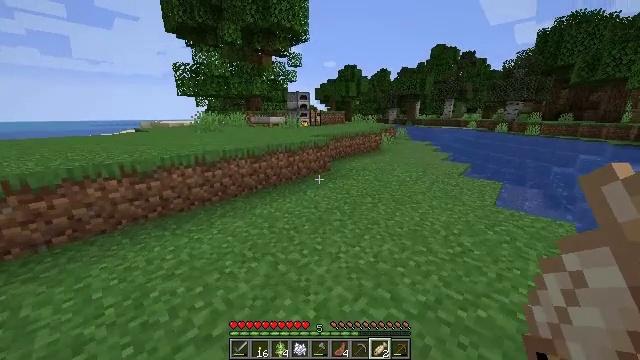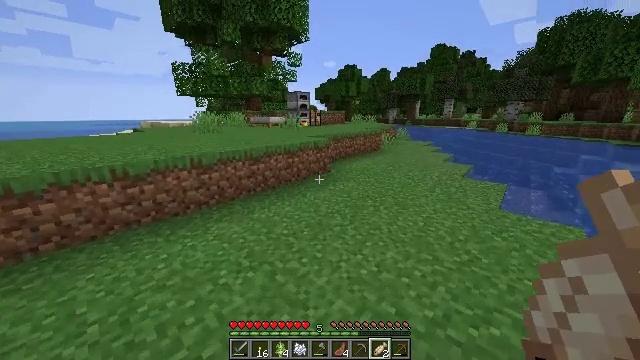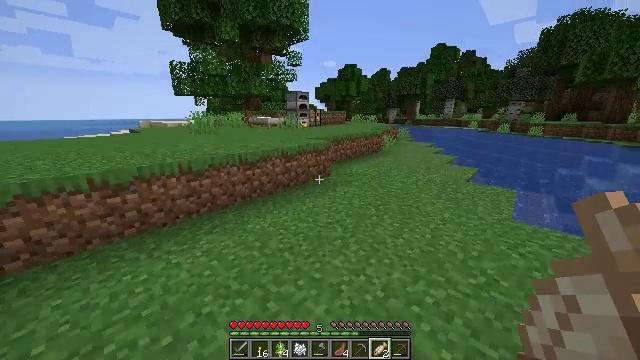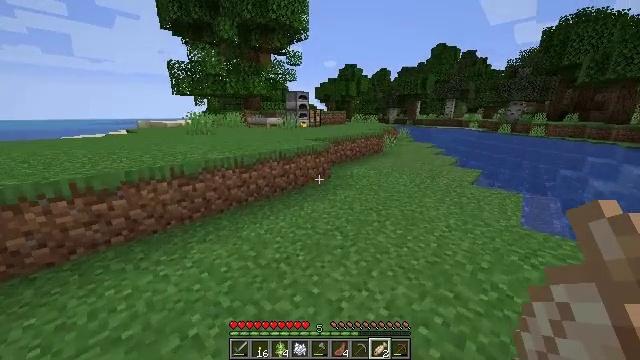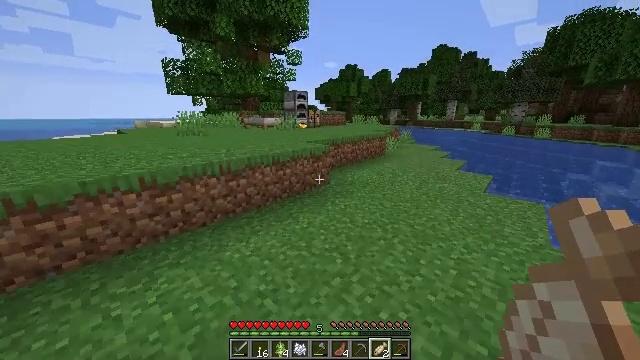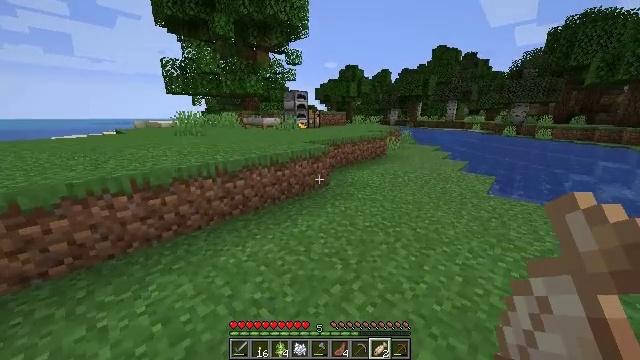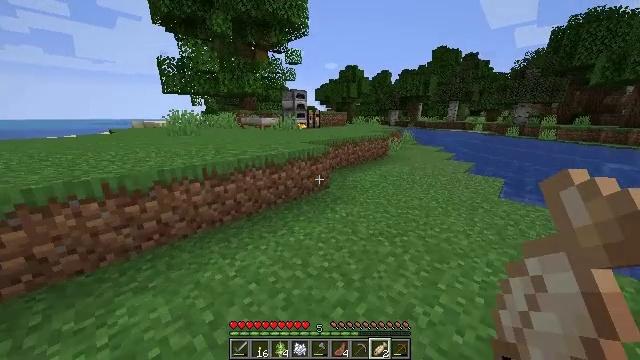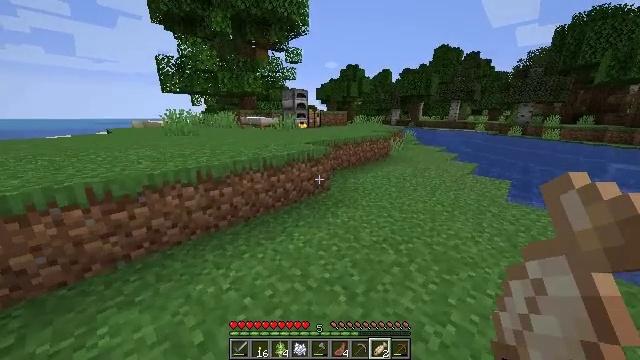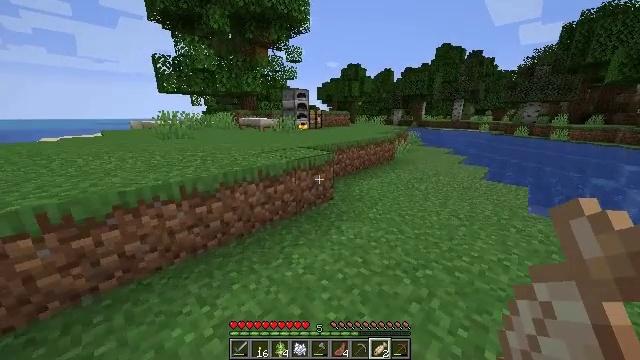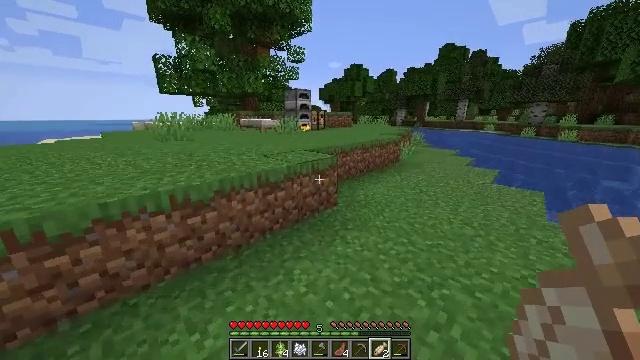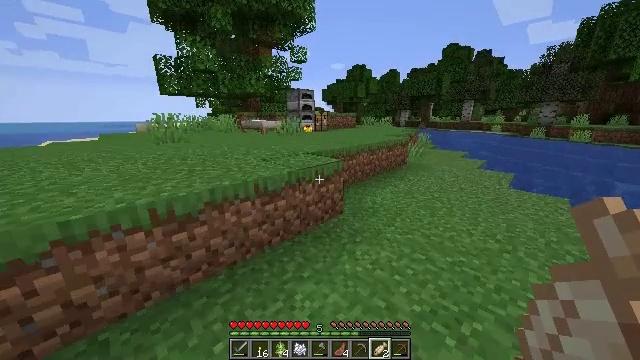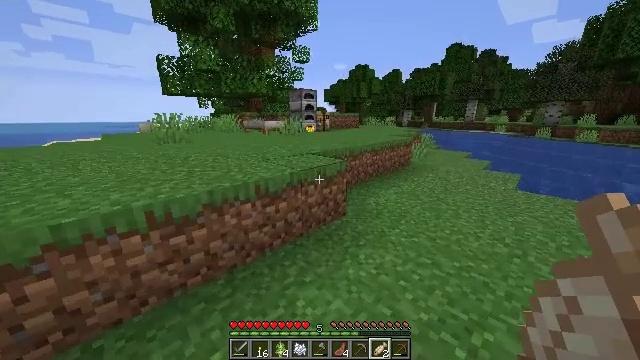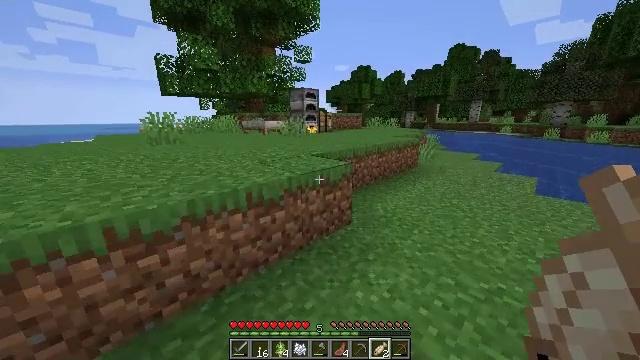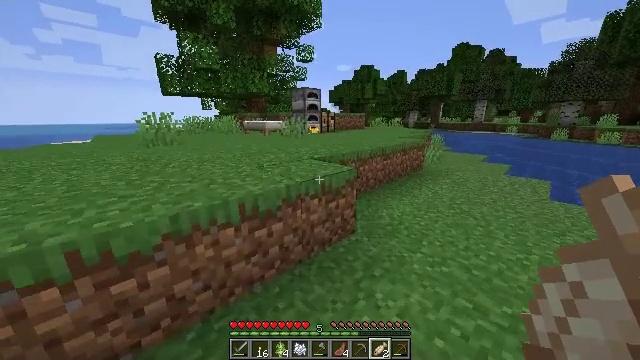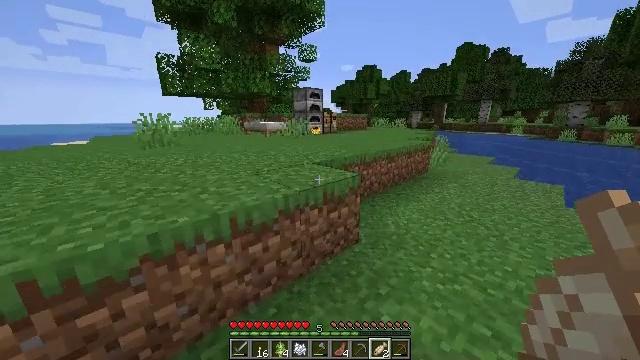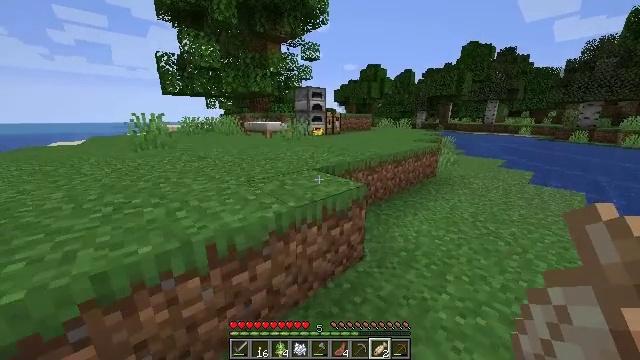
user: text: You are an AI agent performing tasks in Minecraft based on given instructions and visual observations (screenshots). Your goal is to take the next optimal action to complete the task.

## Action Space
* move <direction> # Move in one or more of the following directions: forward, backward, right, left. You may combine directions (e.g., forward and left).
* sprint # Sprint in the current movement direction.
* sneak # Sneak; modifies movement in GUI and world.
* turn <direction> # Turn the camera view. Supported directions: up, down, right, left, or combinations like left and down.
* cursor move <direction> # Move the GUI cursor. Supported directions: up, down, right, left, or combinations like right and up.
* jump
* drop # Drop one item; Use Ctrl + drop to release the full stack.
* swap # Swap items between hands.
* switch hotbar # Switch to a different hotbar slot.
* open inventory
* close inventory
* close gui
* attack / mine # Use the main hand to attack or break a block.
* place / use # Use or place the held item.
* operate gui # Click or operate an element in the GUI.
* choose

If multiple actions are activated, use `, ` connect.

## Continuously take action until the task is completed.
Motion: motion action
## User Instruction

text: Open the furnace and cook cod.
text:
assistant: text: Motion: move forward
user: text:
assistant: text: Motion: move forward
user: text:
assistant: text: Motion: move forward
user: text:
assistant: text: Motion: move forward
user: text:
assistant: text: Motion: move forward
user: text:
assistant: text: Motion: move forward
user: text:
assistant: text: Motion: move forward
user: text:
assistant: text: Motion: move forward
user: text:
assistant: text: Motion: move forward
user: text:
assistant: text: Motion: move forward
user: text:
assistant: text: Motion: move forward
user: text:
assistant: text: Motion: move forward
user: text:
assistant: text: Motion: move forward
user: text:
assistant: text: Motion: move forward
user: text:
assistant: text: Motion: move forward
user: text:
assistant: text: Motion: move forward, turn left
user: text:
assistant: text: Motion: move forward, jump
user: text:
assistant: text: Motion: move forward, jump
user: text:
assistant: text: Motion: move forward, jump
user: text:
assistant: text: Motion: move forward, jump
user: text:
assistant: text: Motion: move forward, jump
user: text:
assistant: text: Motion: move forward, jump
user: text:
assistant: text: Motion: move forward, jump
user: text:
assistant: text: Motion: move forward
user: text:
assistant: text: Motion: move forward
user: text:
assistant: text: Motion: move forward
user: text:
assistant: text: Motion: move forward
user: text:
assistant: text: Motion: move forward
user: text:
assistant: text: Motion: move forward
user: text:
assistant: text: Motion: move forward